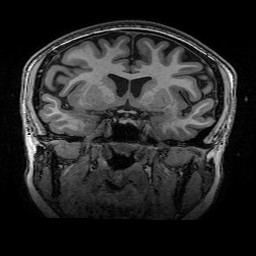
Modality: T1w
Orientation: sagittal
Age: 21
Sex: female
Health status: healthy